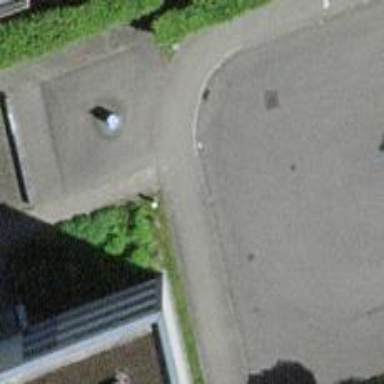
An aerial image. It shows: Footway made of paving stones.